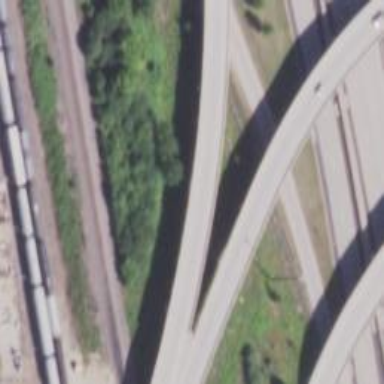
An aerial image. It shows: Bridge over motorway_link.